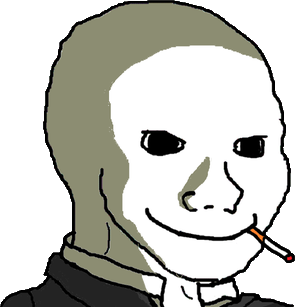
Label: 5_Oomer